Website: apple
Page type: account-selection
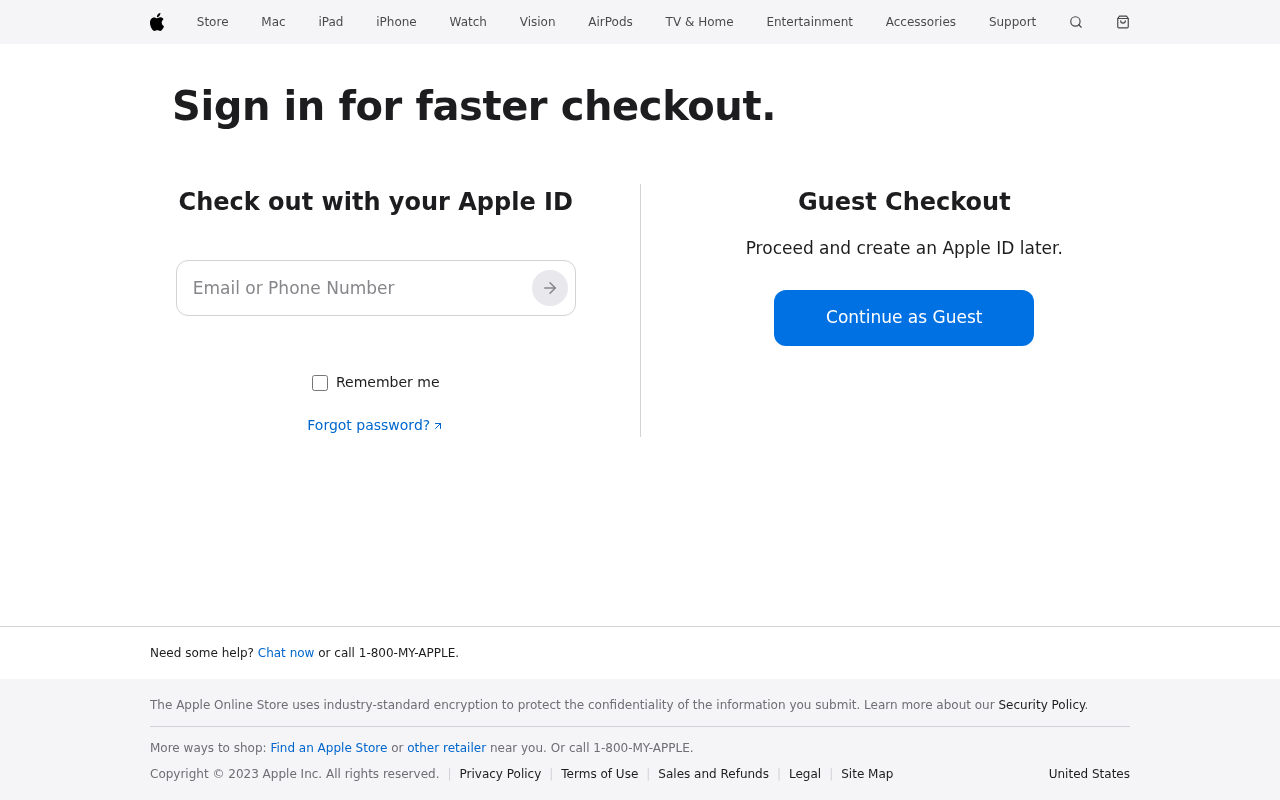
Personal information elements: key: PII_EMAIL
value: waynemartinez@hotmail.com